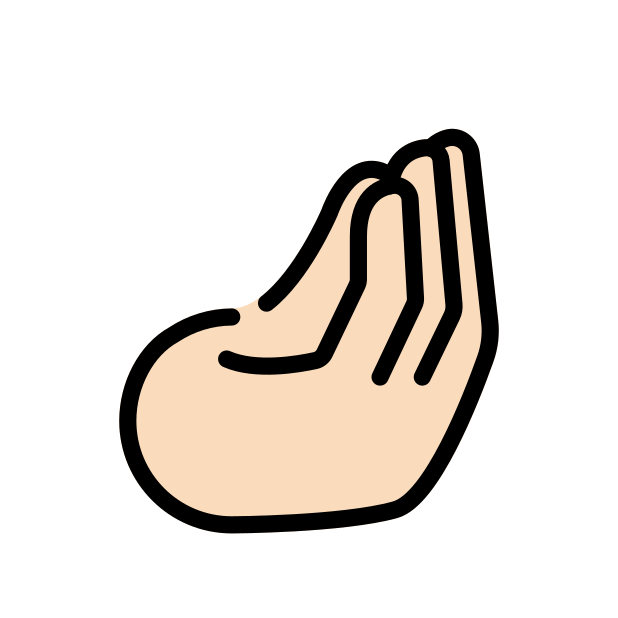
pinched fingers: light skin tone